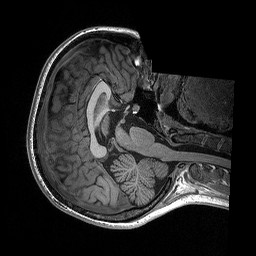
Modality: T1w
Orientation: axial
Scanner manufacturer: siemens
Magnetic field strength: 3 T